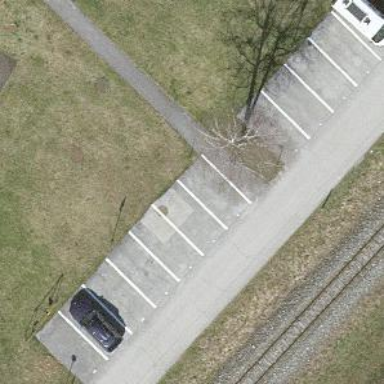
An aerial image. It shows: Street side parking area.